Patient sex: F
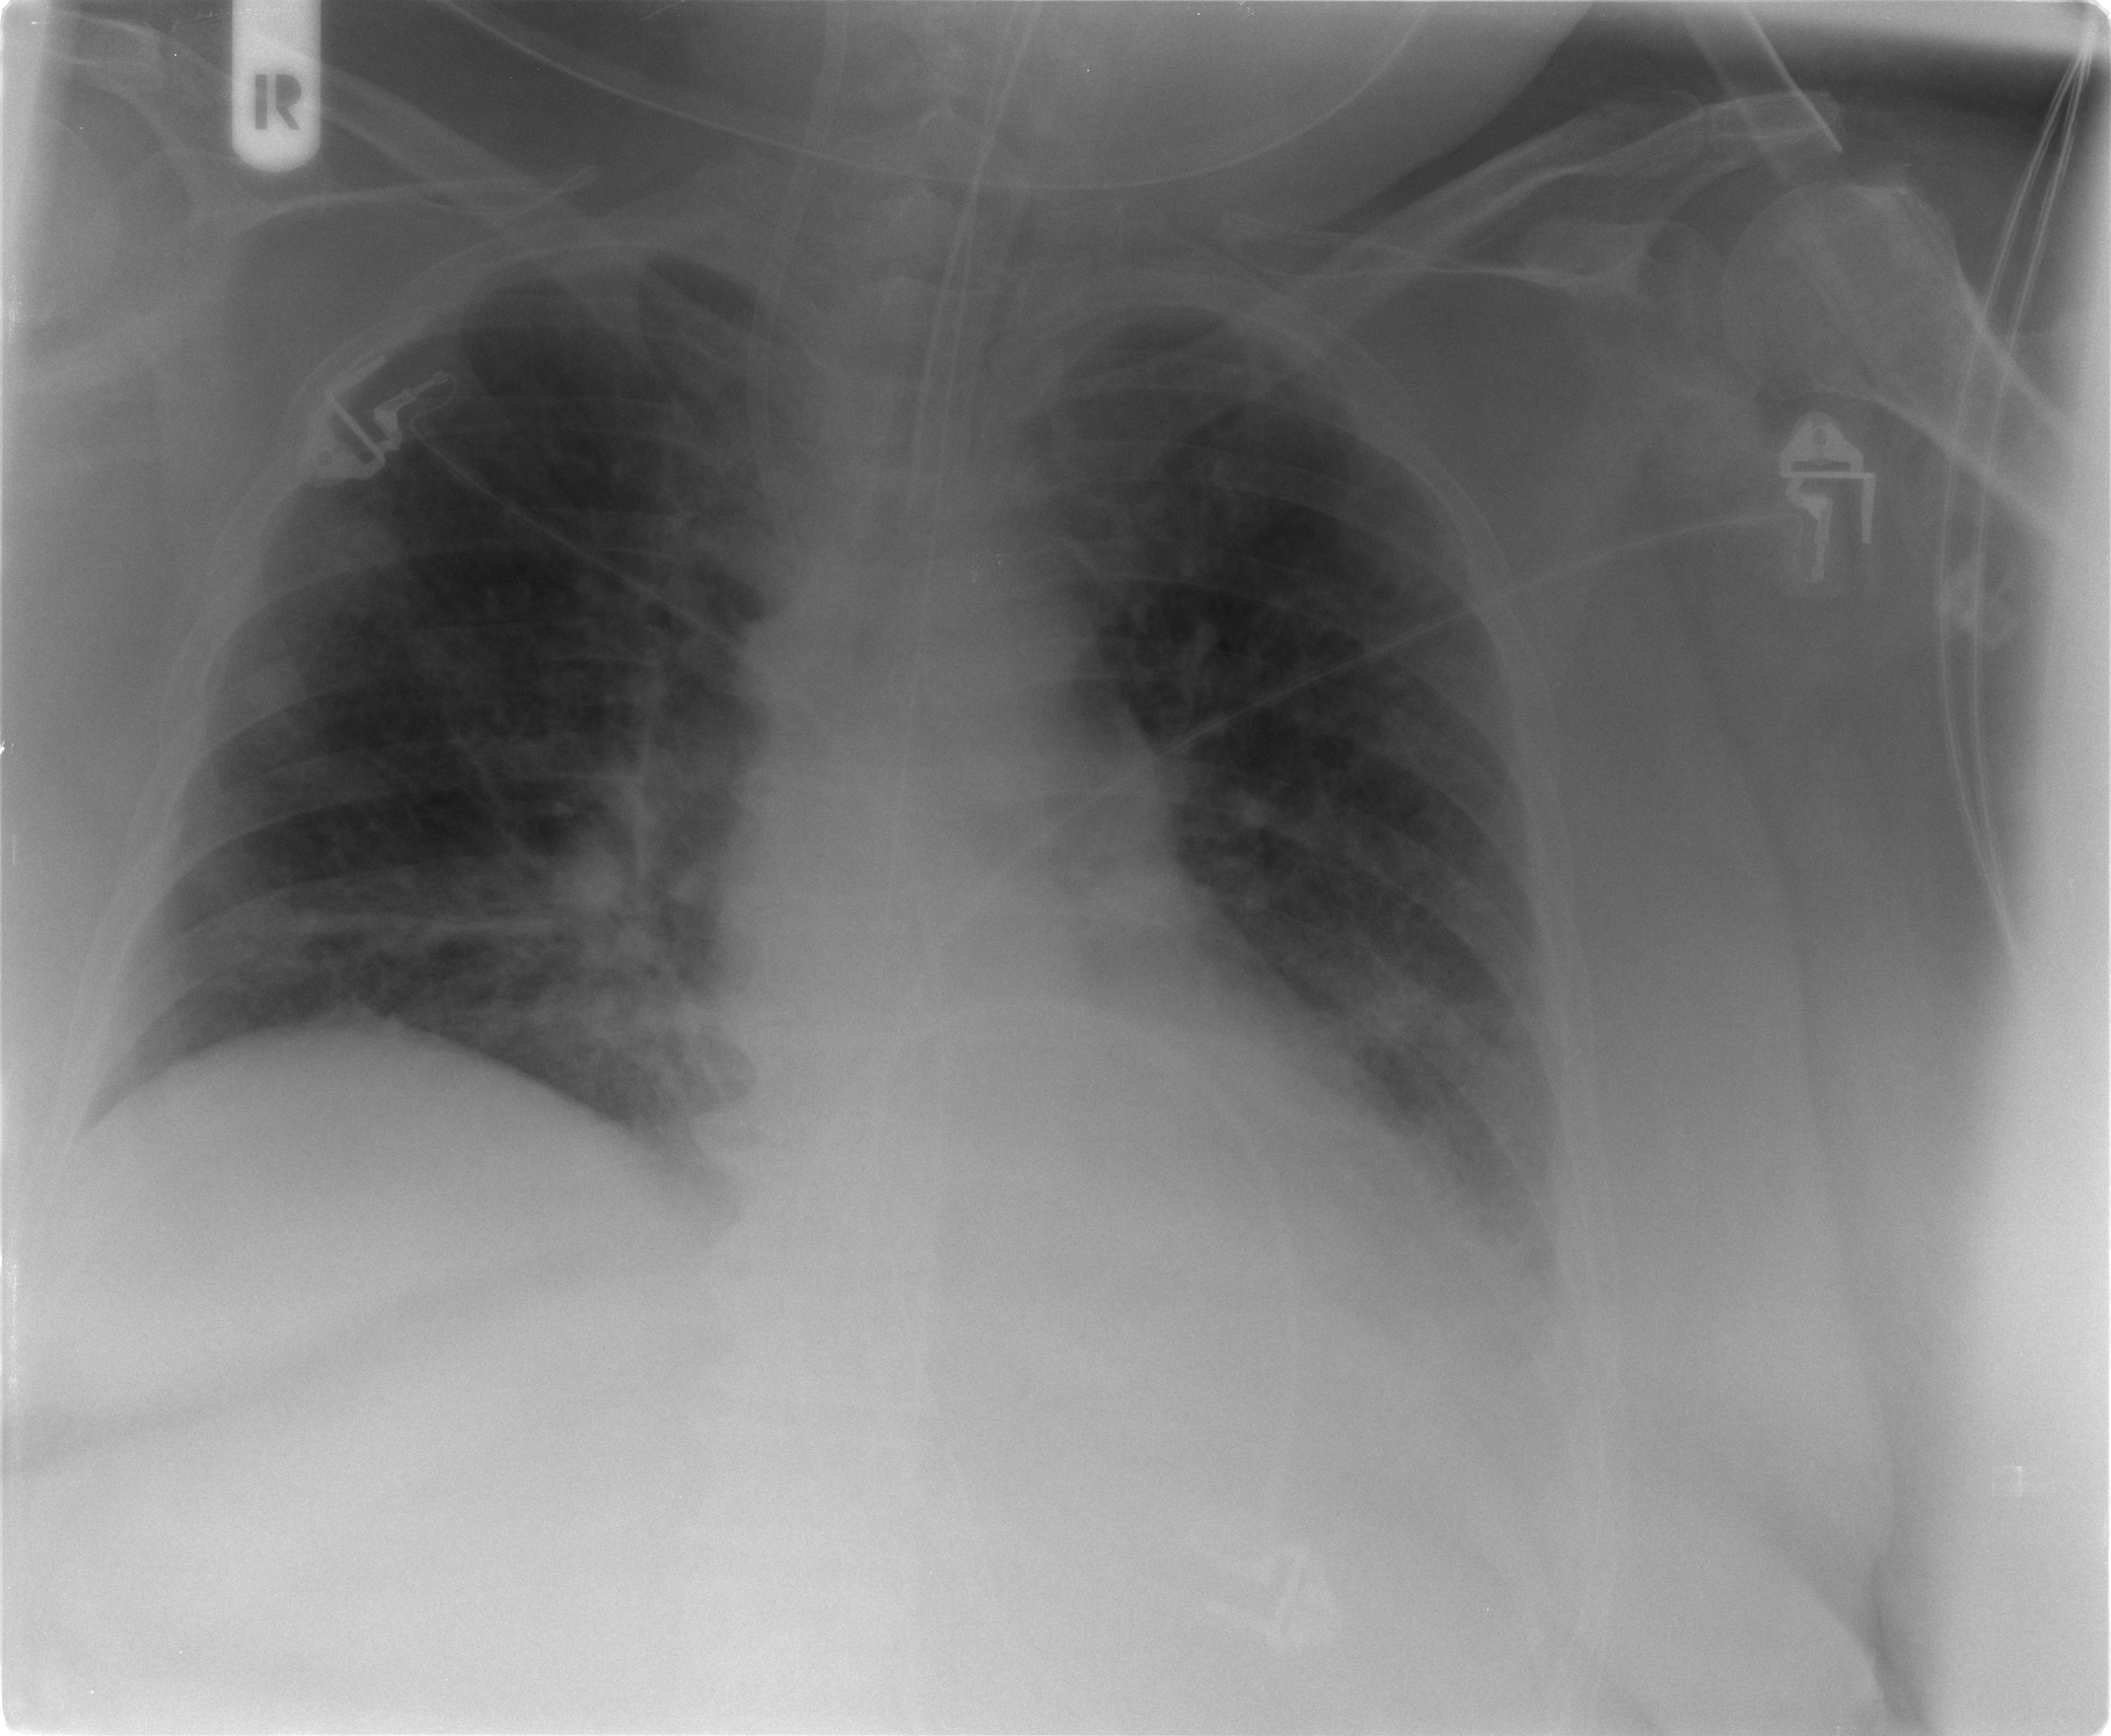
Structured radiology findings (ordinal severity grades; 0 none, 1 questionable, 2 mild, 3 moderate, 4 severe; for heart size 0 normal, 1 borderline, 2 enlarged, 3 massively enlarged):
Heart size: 0
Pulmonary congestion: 2
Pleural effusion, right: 0
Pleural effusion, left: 2
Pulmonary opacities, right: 1
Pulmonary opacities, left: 1
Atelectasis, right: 2
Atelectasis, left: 2